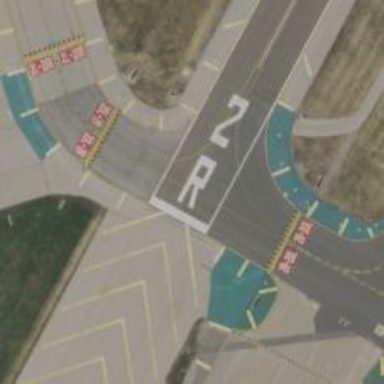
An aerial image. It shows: Asphalt runway at the airport.